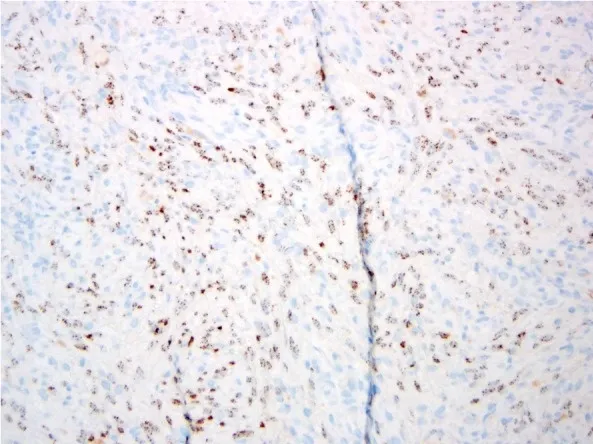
Proliferated spindle cells demonstrate positive staining (brown) of the antibody to HHV-8.
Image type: pathology (immunostaining)